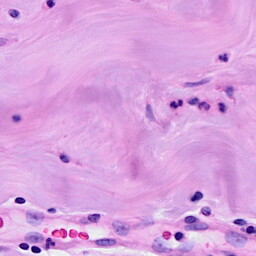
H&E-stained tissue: Breast